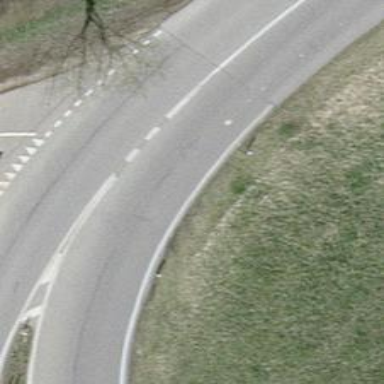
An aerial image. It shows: Trunk link highway.